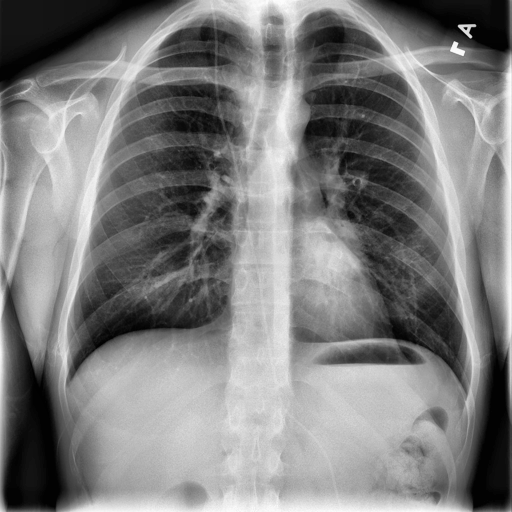
Finding: NORMAL